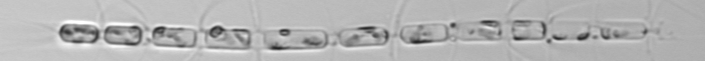
Label: Chaetoceros